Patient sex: M
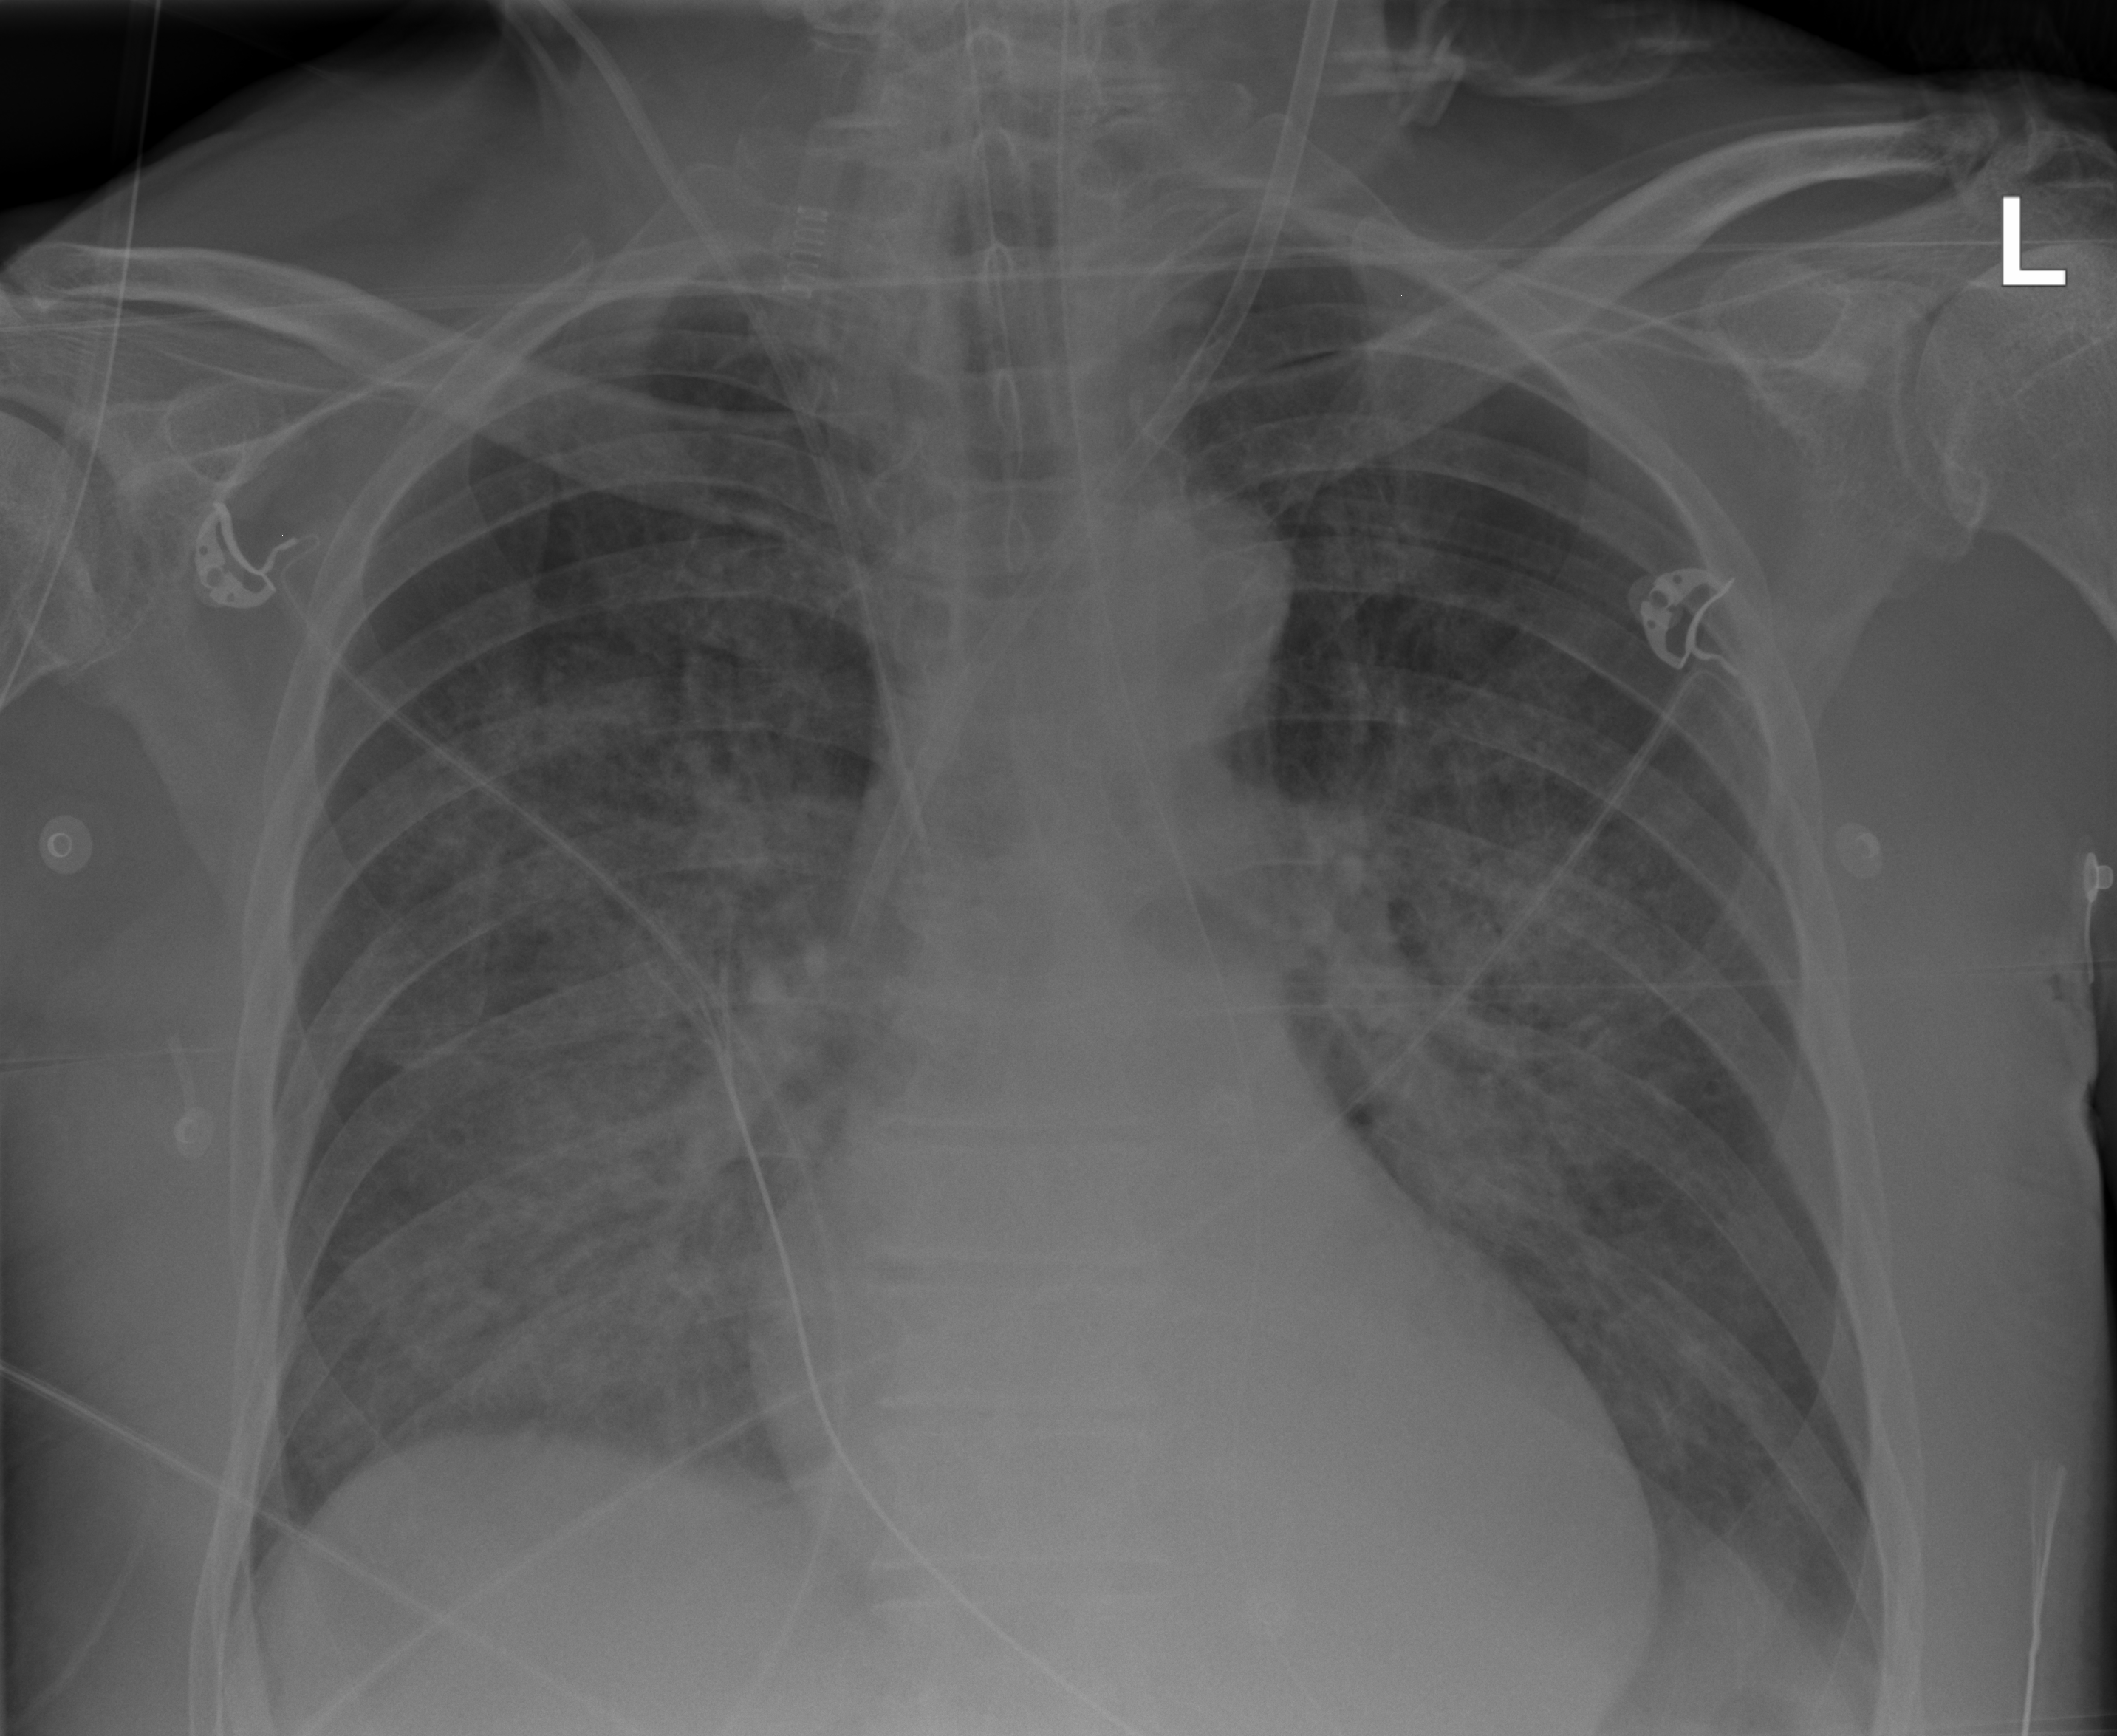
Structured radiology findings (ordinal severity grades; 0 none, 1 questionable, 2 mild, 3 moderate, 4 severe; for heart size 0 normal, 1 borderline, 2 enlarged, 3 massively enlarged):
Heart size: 0
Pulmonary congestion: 2
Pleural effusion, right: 0
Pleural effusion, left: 2
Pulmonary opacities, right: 3
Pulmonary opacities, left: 3
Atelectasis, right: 2
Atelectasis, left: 2